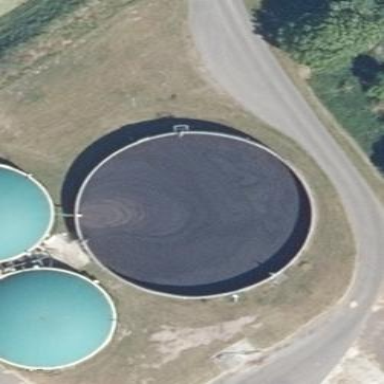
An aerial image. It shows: Slurry tank building.